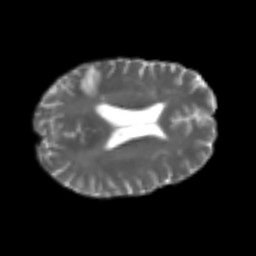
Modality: T2w
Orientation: axial
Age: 50
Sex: male
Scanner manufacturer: siemens
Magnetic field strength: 3 T
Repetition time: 4.999 s
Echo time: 0.07946 s